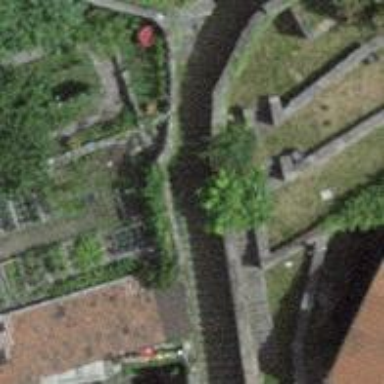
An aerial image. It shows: Retaining wall.